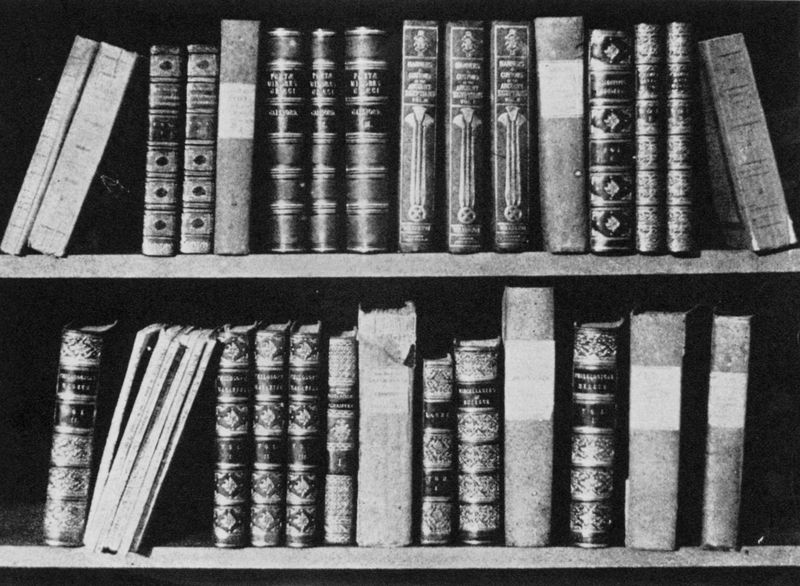
Titel: Stilleben aus der Bibliothek, aus »Der Stift der Natur«
Künstler: William Henry Fox Talbot
Schlagwörter: schatten, weiß, ausschnitt, grau, licht, schwarz, fächer, alt, regal, stehend, front, schräg, bücher, zwei, modern, detail, reflexe, glanz, gerade, bretter, foto, fotografie, oben, photographie, unten, buch, brett, schwarzweiss, reihe, einband, heft, photo, reihen, bücherregal, buchrücken, antik, gebunden, bibliothek, buchregal, regale, sammlung, schief, aufnahme, fach, hefte, ordentlich, ordnung, geordnet, folianten, beschädigt, bände, gelehnt, zerfleddert, serien, magazine, sortiert, ornamentiert, einbände, sammelbände, alte bücher, mehrbändig, sortierung, quodlibet, tbücherregal, anzahl, büchersammlung